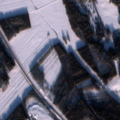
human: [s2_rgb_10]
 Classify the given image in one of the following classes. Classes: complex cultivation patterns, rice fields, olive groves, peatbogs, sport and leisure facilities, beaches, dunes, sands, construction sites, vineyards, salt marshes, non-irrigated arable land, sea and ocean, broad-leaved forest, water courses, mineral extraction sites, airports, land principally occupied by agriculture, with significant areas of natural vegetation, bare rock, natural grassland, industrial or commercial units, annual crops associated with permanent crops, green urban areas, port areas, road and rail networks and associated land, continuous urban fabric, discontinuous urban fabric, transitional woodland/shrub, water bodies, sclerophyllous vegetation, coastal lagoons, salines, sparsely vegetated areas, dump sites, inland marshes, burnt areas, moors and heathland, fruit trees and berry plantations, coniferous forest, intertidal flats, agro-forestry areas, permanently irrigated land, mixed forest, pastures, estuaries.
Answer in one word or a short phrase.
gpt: discontinuous urban fabric, non-irrigated arable land, mixed forest